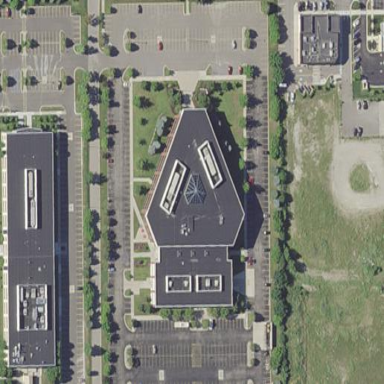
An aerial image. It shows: Commercial building.